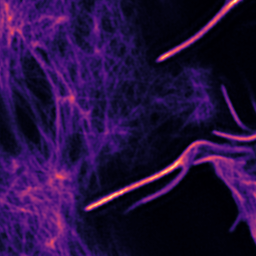
Label: Super-resolution F-actin image